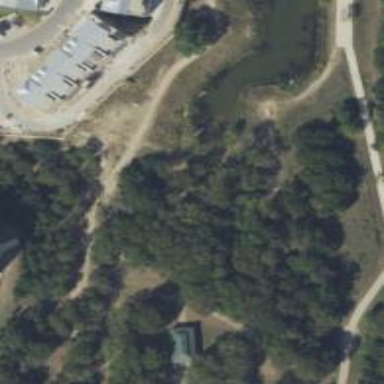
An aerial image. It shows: Disc golf hole.